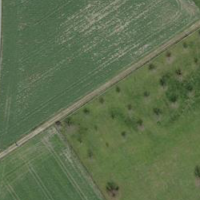
EUNIS habitat code: 25
Species observed at this site:
Campanula trachelium